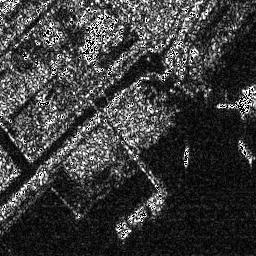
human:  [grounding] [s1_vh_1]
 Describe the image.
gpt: In the satellite image, there is  <ref>4 small ship </ref> <box>[[70, 55, 73, 64, 0], [92, 54, 98, 64, 0], [92, 33, 99, 43, 0], [83, 38, 92, 42, 0]]</box> located at right.